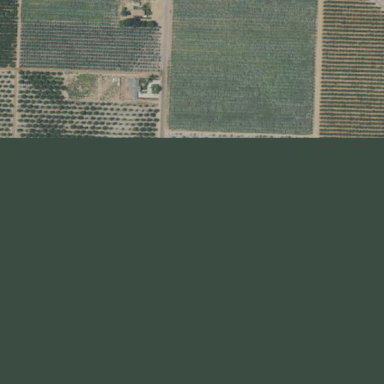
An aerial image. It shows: Orchard.